Question: I wrote the following query:
'''
SELECT R1.RELATIONSHIP_ID, R1.SUPPLIER_ACCOUNT_ID, R2.BUYER_ACCOUNT_ID
FROM RELATIONSHIP R1 JOIN RELATIONSHIP R2
ON (R1.RELATIONSHIP_ID = R2.RELATIONSHIP_ID)
ORDER BY SUPPLIER_ACCOUNT_ID;
'''
For the tables:
1. 'RELATIONSHIP': Columns: 'RELATIONSHIP_ID, SUPPLIER_ACCOUNT_ID, BUYER_ACCOUNT_ID' ...
2. 'ACCOUNT': 'ACCOUNT_ID, XX_ACCOUNT_ID' ....
and gives the result correctly so far

However, what I want is more complicated. I need to replace the second and third columns with a column 'called XX_ACOUNT_ID' to be shown . Each 'SUPPLIER_ACCOUNT_ID' and 'BUYER_ACCOUNT_ID' has a unique 'XX_ACCOUNT_ID' and a unique 'ACCOUNT_ID'. 'XX_ACCOUNT_ID' belongs to the table 'ACCOUNTS' in which there is 'ACCOUNT_ID' ('SUUPLIER_ACCOUNT_ID & BUYER_ACCONT_ID' are referenced from this column) and 'XX_ACCOUNT_ID'. I'm a bit confused that does it need nested self-join or multiple inner joins? or subqueries to solve this?
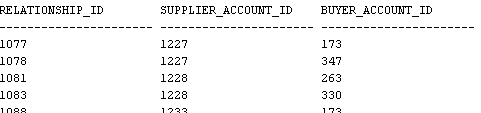
Answer: If 'R1.Supplier_Account_ID' and 'R2.Buyer_Account_ID' will always exist in the referenced tables, multiple inner joins should work. Try something like this:
'''
SELECT R1.RELATIONSHIP_ID, AcctSupp.XX_ACOUNT_ID, AcctBuyer.XX_ACOUNT_ID
FROM RELATIONSHIP R1
JOIN RELATIONSHIP R2 ON (R1.RELATIONSHIP_ID = R2.RELATIONSHIP_ID)
JOIN Accounts AcctSupp ON R1.SUPPLIER_ACCOUNT_ID = AcctSupp.Account_ID
JOIN Accounts AcctBuyer ON R2.BUYER_ACCOUNT_ID = AcctBuyer.Account_ID
ORDER BY SUPPLIER_ACCOUNT_ID;
'''
If there's any chance the values won't exist in the referenced tables, use left joins instead:
'''
SELECT R1.RELATIONSHIP_ID, AcctSupp.XX_ACOUNT_ID, AcctBuyer.XX_ACOUNT_ID
FROM RELATIONSHIP R1
JOIN RELATIONSHIP R2 ON (R1.RELATIONSHIP_ID = R2.RELATIONSHIP_ID)
LEFT JOIN Accounts AcctSupp ON R1.SUPPLIER_ACCOUNT_ID = AcctSupp.Account_ID
LEFT JOIN Accounts AcctBuyer ON R2.BUYER_ACCOUNT_ID = AcctBuyer.Account_ID
ORDER BY SUPPLIER_ACCOUNT_ID;
'''